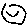
Label: smiley face